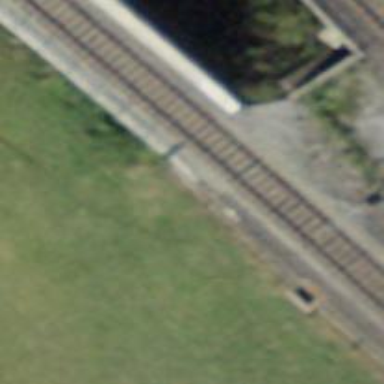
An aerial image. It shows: Viaduct railway bridge with electrified contact lines. The bridge has arch structure.